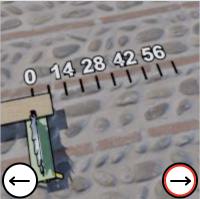
Task: length
Answer: 7
First scale value: 14.0